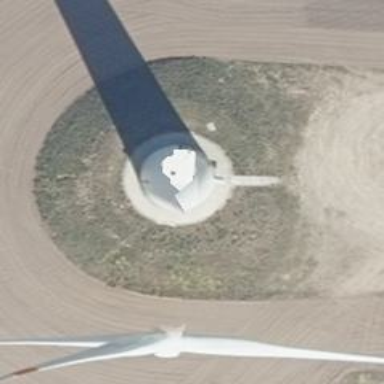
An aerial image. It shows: Wind generator powered by horizontal axis wind turbine.